Field crop: maize
Growth stage: 2
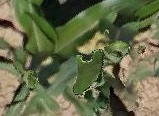
Species: maize